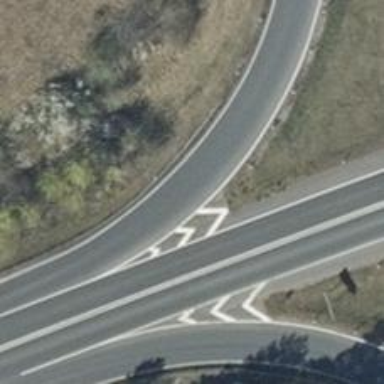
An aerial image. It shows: Asphalt trunk link road.